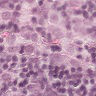
Metastatic tissue present: yes